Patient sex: M
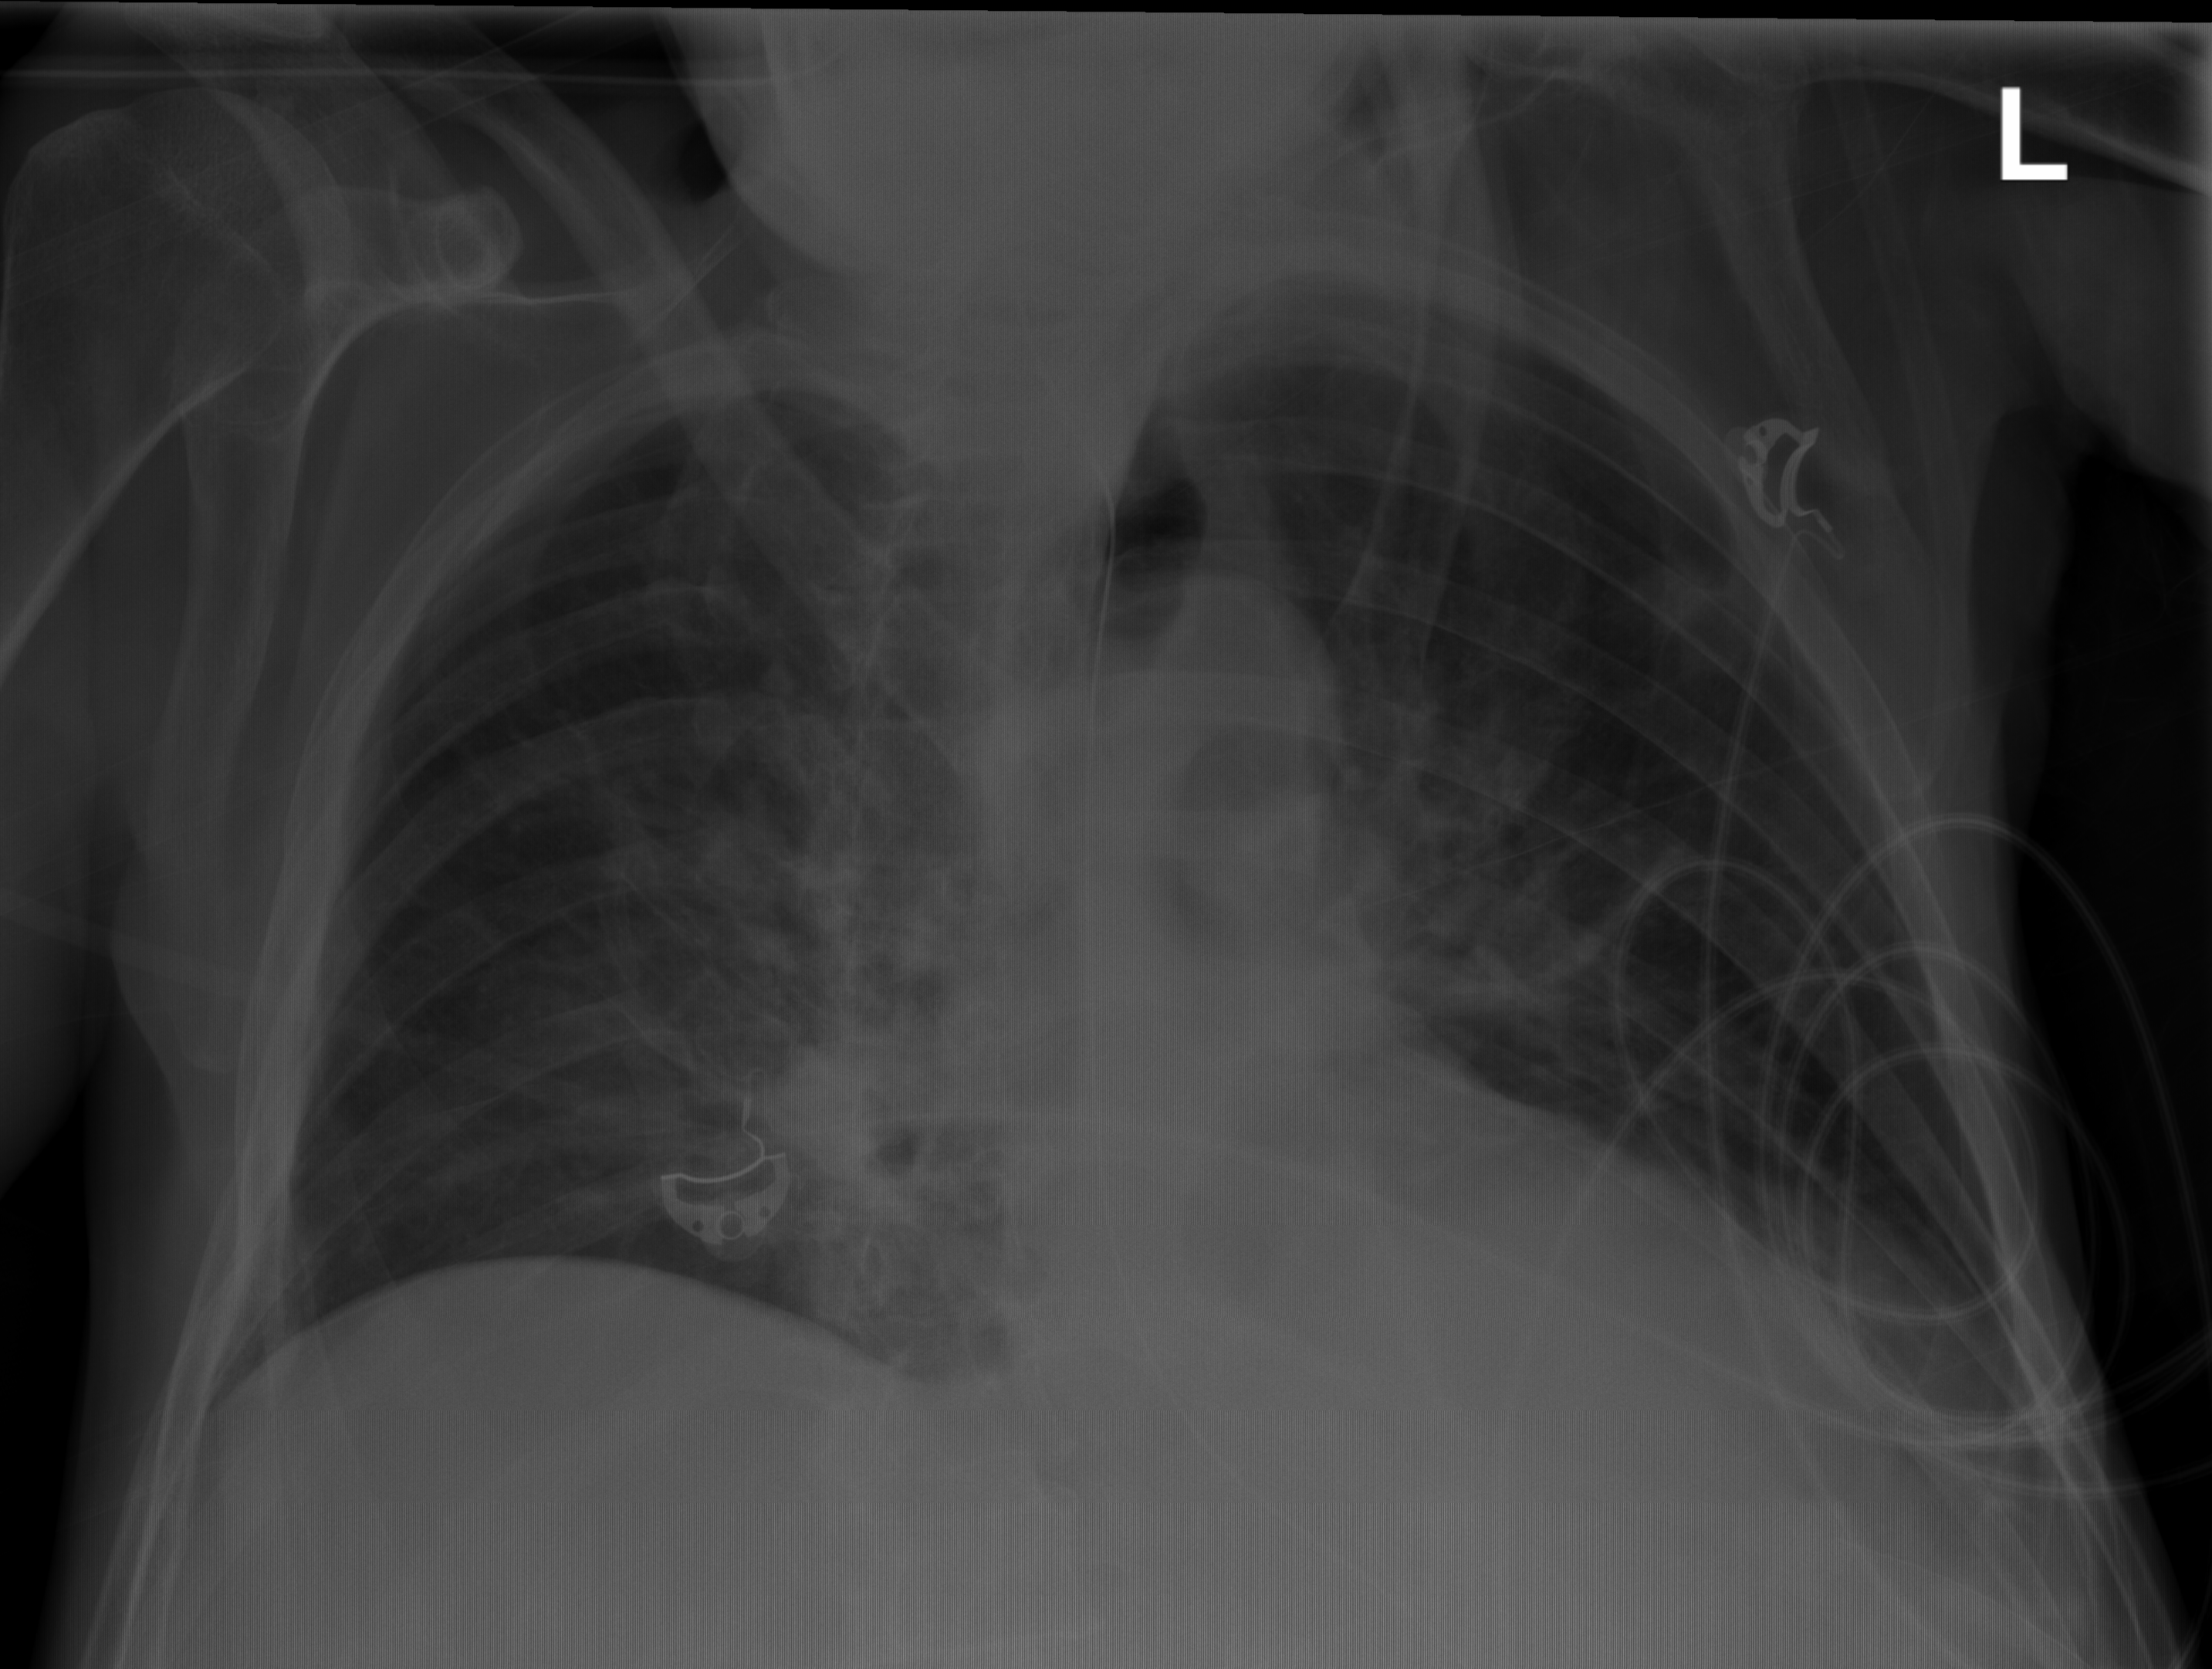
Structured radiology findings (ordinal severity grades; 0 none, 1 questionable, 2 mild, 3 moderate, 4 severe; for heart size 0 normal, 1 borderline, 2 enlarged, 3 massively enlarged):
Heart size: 0
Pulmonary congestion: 2
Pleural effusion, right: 0
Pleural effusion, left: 0
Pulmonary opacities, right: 2
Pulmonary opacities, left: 2
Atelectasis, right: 0
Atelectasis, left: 0